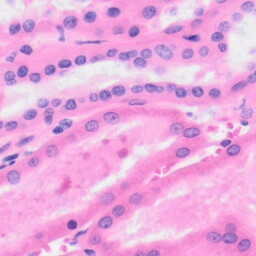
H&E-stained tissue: Kidney